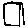
Label: square